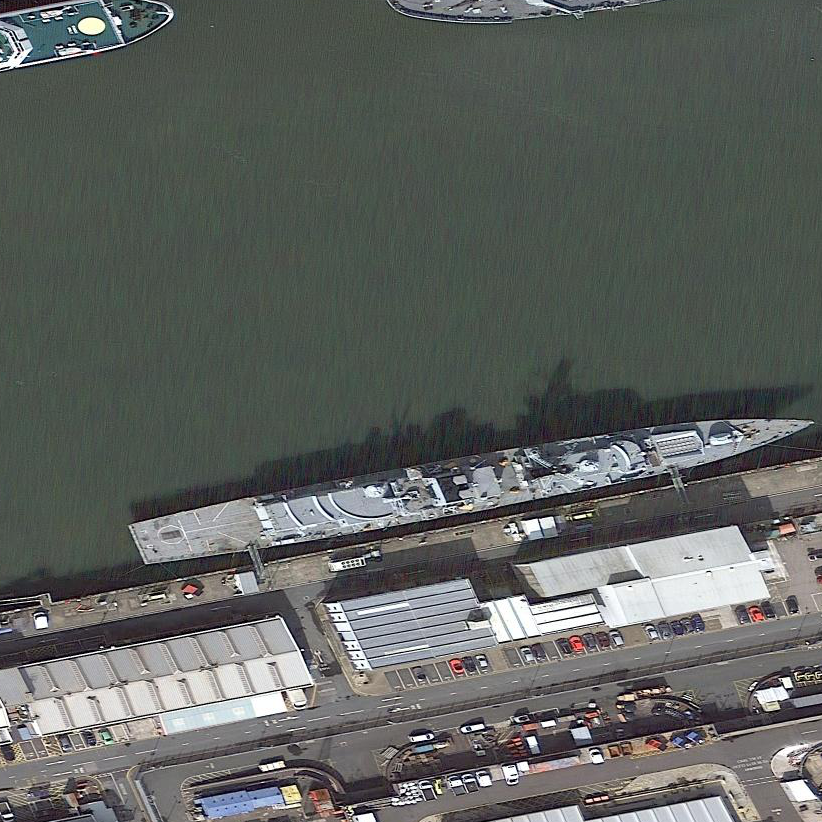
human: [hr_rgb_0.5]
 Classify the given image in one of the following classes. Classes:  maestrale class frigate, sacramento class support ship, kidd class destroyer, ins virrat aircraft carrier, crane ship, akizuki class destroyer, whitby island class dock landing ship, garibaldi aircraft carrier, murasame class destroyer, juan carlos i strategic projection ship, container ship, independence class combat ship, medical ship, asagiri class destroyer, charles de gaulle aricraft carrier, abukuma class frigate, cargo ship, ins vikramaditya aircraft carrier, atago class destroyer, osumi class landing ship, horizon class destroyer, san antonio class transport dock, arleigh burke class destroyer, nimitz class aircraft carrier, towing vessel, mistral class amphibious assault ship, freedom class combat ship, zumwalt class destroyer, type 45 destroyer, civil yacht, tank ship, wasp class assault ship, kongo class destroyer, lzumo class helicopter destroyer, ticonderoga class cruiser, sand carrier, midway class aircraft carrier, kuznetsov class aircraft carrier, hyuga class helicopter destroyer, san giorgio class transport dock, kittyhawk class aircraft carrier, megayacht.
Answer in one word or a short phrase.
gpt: Type 45 destroyer